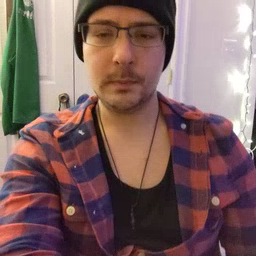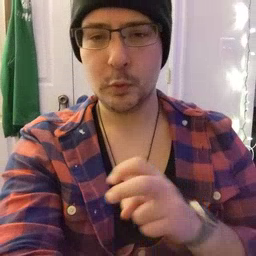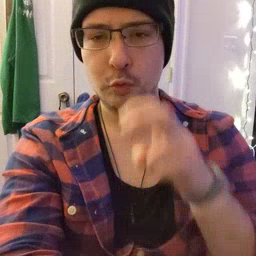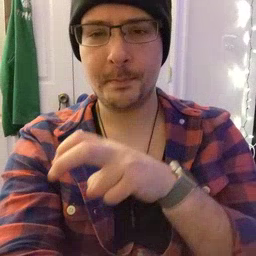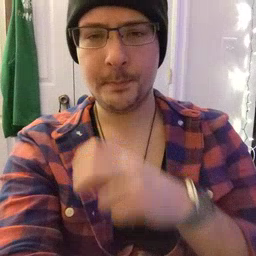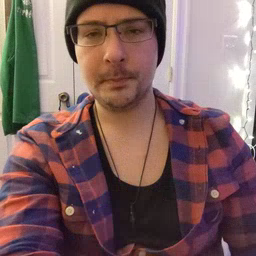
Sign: jump